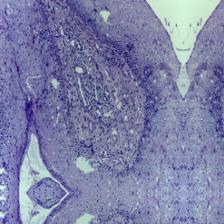
Diagnosis: Normal